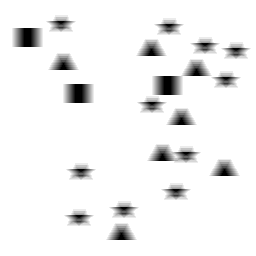
Squares: 3
Triangles: 7
Stars: 11
Total shapes: 21